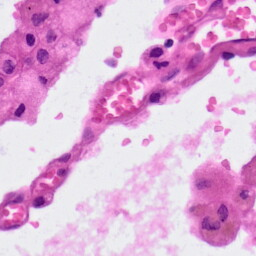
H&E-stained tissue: Lung